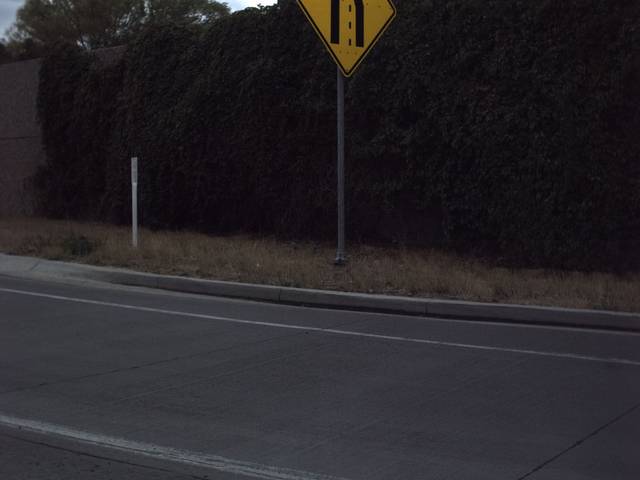
Region: United States
Coordinates: 40.609, -111.977